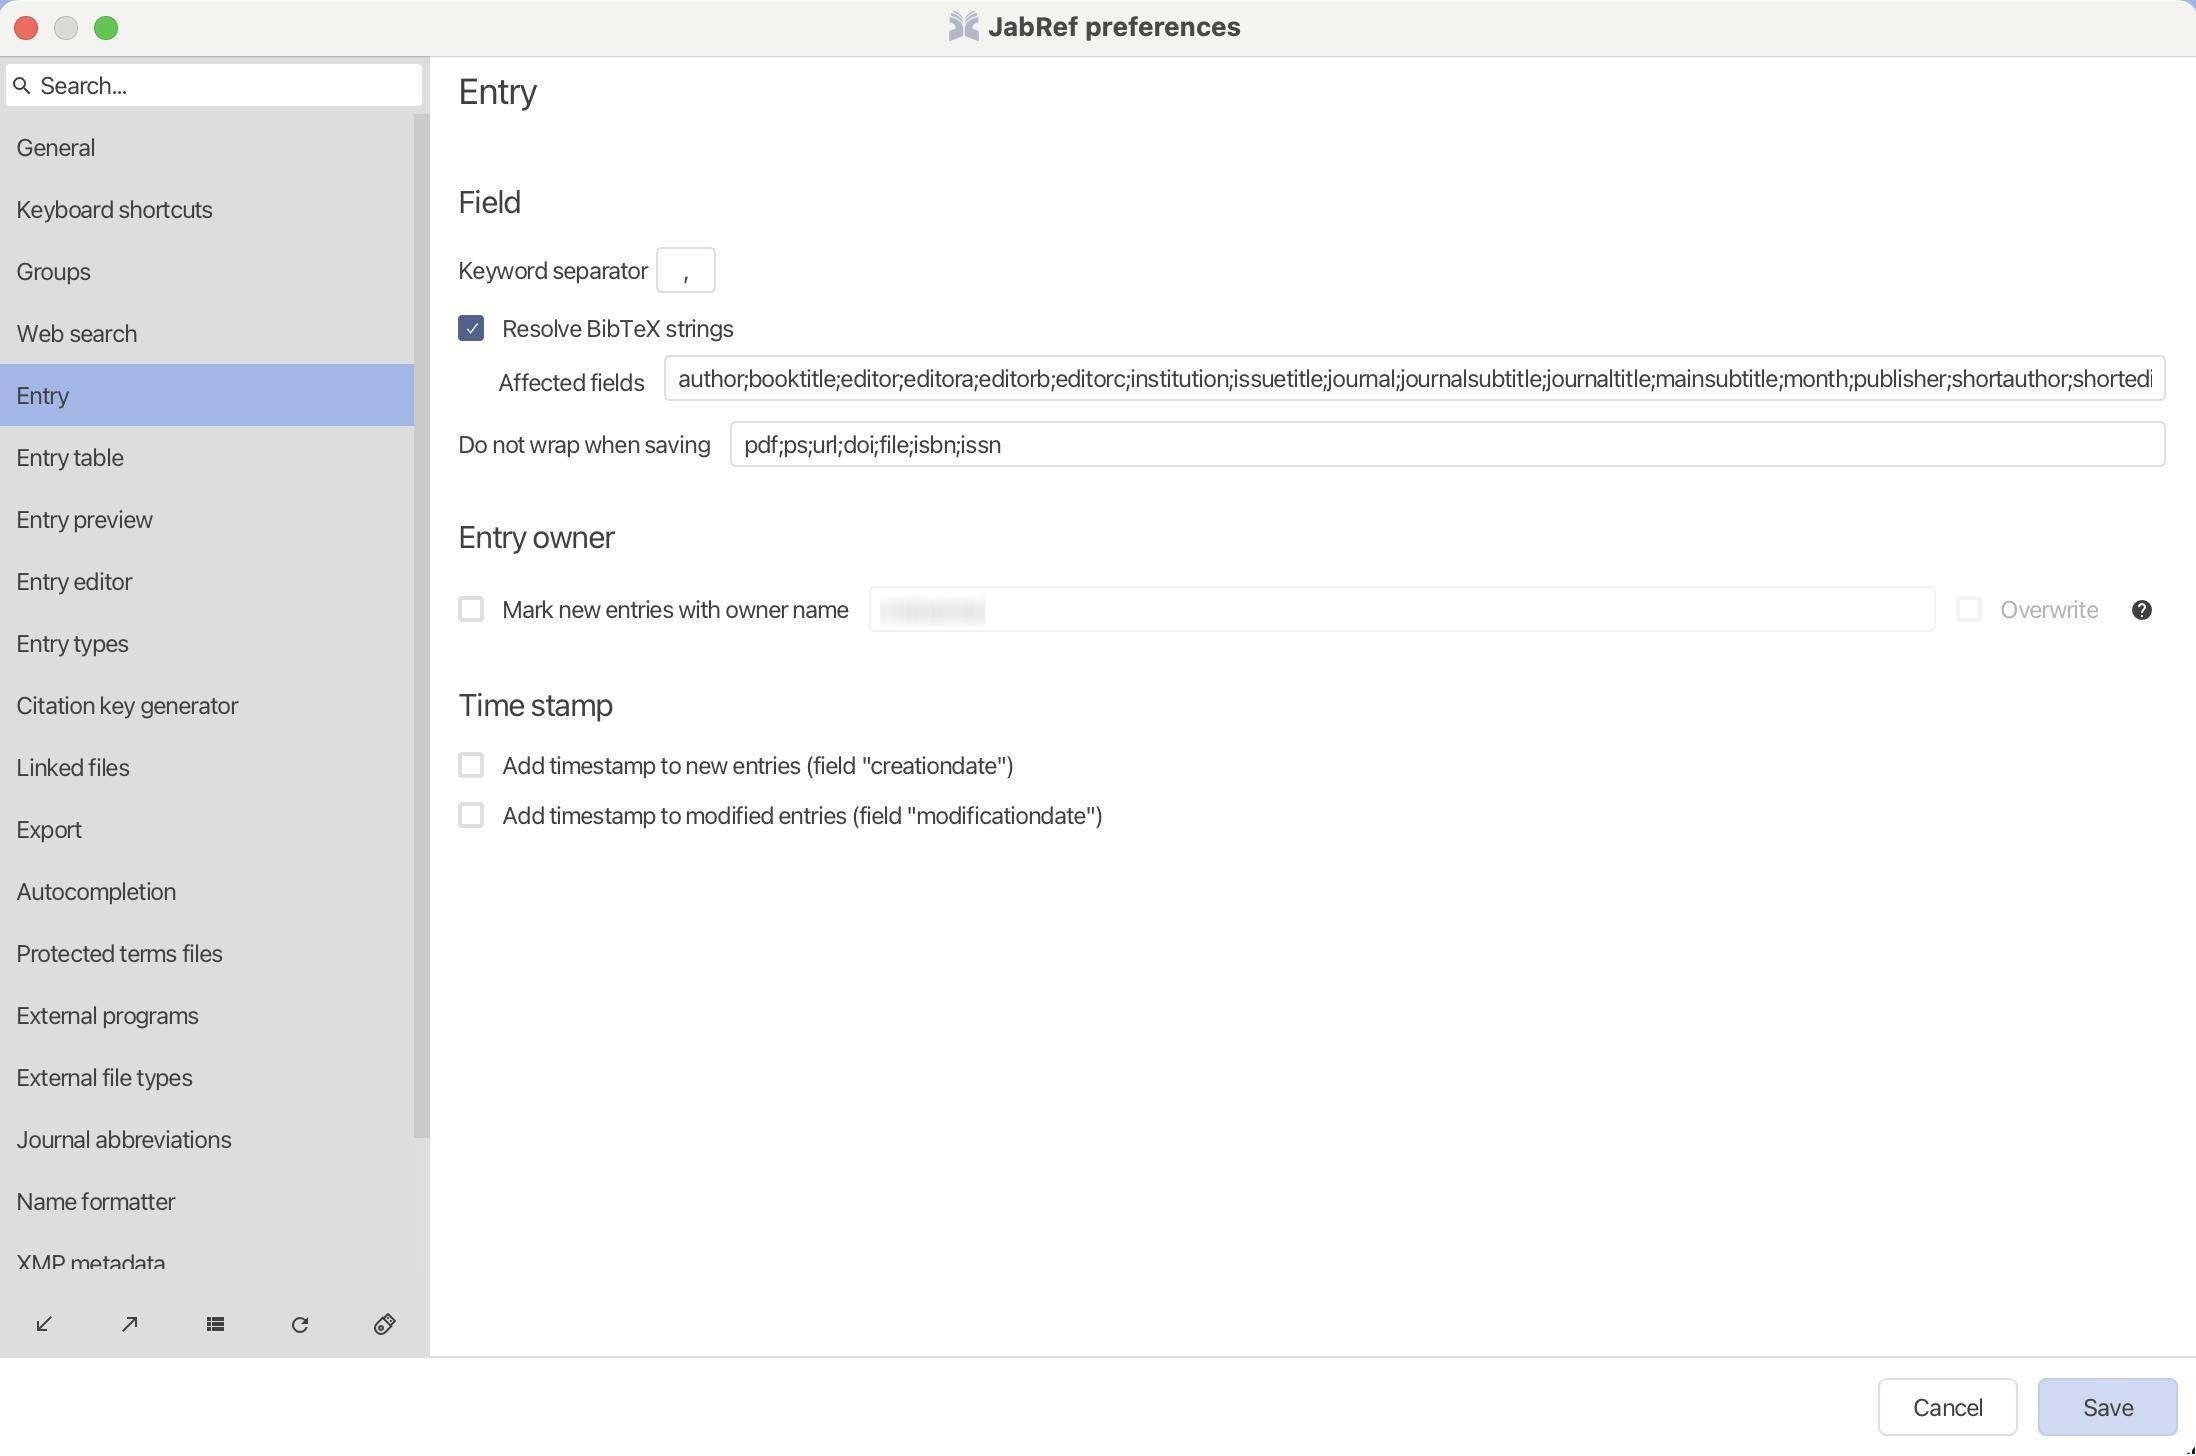
Accessibility tree:
{"name": "JabRef_preferences", "role": "AXWindow", "description": null, "role_description": "звичайне вікно", "value": null, "position": "314.00;193.00", "size": "1100;728", "children": [{"name": null, "role": "No role", "description": null, "role_description": "dialog", "value": null, "position": "0.00;28.00", "size": "1100;700", "children": [{"name": null, "role": "AXButton", "description": "Cancel", "role_description": "кнопка", "value": null, "position": "940.00;689.00", "size": "70;29", "children": []}, {"name": null, "role": "AXButton", "description": "Save", "role_description": "кнопка", "value": null, "position": "1020.00;689.00", "size": "70;29", "children": []}, {"name": null, "role": "AXTextField", "description": null, "role_description": "текстове поле", "value": "Search...", "position": "3.00;31.00", "size": "210;23", "children": [{"name": null, "role": "AXStaticText", "description": null, "role_description": "текст", "value": "Search...", "position": "21.00;35.00", "size": "43;15", "children": []}, {"name": null, "role": "AXStaticText", "description": null, "role_description": "текст", "value": "", "position": "21.00;35.00", "size": "0;15", "children": []}, {"name": null, "role": "AXStaticText", "description": null, "role_description": "текст", "value": null, "position": "6.00;35.50", "size": "12;14", "children": []}]}, {"name": null, "role": "AXTable", "description": null, "role_description": "list", "value": null, "position": "0.00;57.00", "size": "216;580", "children": [{"name": "General", "role": "AXRow", "description": null, "role_description": "рядок таблиці", "value": null, "position": "1.00;58.00", "size": "207;31", "children": [{"name": null, "role": "AXStaticText", "description": null, "role_description": "текст", "value": "General", "position": "9.00;66.00", "size": "39;15", "children": []}]}, {"name": "Keyboard_shortcuts", "role": "AXRow", "description": null, "role_description": "рядок таблиці", "value": null, "position": "1.00;89.00", "size": "207;31", "children": [{"name": null, "role": "AXStaticText", "description": null, "role_description": "текст", "value": "Keyboard shortcuts", "position": "9.00;97.00", "size": "98;15", "children": []}]}, {"name": "Groups", "role": "AXRow", "description": null, "role_description": "рядок таблиці", "value": null, "position": "1.00;120.00", "size": "207;31", "children": [{"name": null, "role": "AXStaticText", "description": null, "role_description": "текст", "value": "Groups", "position": "9.00;128.00", "size": "37;15", "children": []}]}, {"name": "Web_search", "role": "AXRow", "description": null, "role_description": "рядок таблиці", "value": null, "position": "1.00;151.00", "size": "207;31", "children": [{"name": null, "role": "AXStaticText", "description": null, "role_description": "текст", "value": "Web search", "position": "9.00;159.00", "size": "60;15", "children": []}]}, {"name": "Entry", "role": "AXRow", "description": null, "role_description": "рядок таблиці", "value": null, "position": "1.00;182.00", "size": "207;31", "children": [{"name": null, "role": "AXStaticText", "description": null, "role_description": "текст", "value": "Entry", "position": "9.00;190.00", "size": "26;15", "children": []}]}, {"name": "Entry_table", "role": "AXRow", "description": null, "role_description": "рядок таблиці", "value": null, "position": "1.00;213.00", "size": "207;31", "children": [{"name": null, "role": "AXStaticText", "description": null, "role_description": "текст", "value": "Entry table", "position": "9.00;221.00", "size": "53;15", "children": []}]}, {"name": "Entry_preview", "role": "AXRow", "description": null, "role_description": "рядок таблиці", "value": null, "position": "1.00;244.00", "size": "207;31", "children": [{"name": null, "role": "AXStaticText", "description": null, "role_description": "текст", "value": "Entry preview", "position": "9.00;252.00", "size": "68;15", "children": []}]}, {"name": "Entry_editor", "role": "AXRow", "description": null, "role_description": "рядок таблиці", "value": null, "position": "1.00;275.00", "size": "207;31", "children": [{"name": null, "role": "AXStaticText", "description": null, "role_description": "текст", "value": "Entry editor", "position": "9.00;283.00", "size": "58;15", "children": []}]}, {"name": "Entry_types", "role": "AXRow", "description": null, "role_description": "рядок таблиці", "value": null, "position": "1.00;306.00", "size": "207;31", "children": [{"name": null, "role": "AXStaticText", "description": null, "role_description": "текст", "value": "Entry types", "position": "9.00;314.00", "size": "56;15", "children": []}]}, {"name": "Citation_key_generator", "role": "AXRow", "description": null, "role_description": "рядок таблиці", "value": null, "position": "1.00;337.00", "size": "207;31", "children": [{"name": null, "role": "AXStaticText", "description": null, "role_description": "текст", "value": "Citation key generator", "position": "9.00;345.00", "size": "110;15", "children": []}]}, {"name": "Linked_files", "role": "AXRow", "description": null, "role_description": "рядок таблиці", "value": null, "position": "1.00;368.00", "size": "207;31", "children": [{"name": null, "role": "AXStaticText", "description": null, "role_description": "текст", "value": "Linked files", "position": "9.00;376.00", "size": "56;15", "children": []}]}, {"name": "Export", "role": "AXRow", "description": null, "role_description": "рядок таблиці", "value": null, "position": "1.00;399.00", "size": "207;31", "children": [{"name": null, "role": "AXStaticText", "description": null, "role_description": "текст", "value": "Export", "position": "9.00;407.00", "size": "33;15", "children": []}]}, {"name": "Autocompletion", "role": "AXRow", "description": null, "role_description": "рядок таблиці", "value": null, "position": "1.00;430.00", "size": "207;31", "children": [{"name": null, "role": "AXStaticText", "description": null, "role_description": "текст", "value": "Autocompletion", "position": "9.00;438.00", "size": "80;15", "children": []}]}, {"name": "Protected_terms_files", "role": "AXRow", "description": null, "role_description": "рядок таблиці", "value": null, "position": "1.00;461.00", "size": "207;31", "children": [{"name": null, "role": "AXStaticText", "description": null, "role_description": "текст", "value": "Protected terms files", "position": "9.00;469.00", "size": "103;15", "children": []}]}, {"name": "External_programs", "role": "AXRow", "description": null, "role_description": "рядок таблиці", "value": null, "position": "1.00;492.00", "size": "207;31", "children": [{"name": null, "role": "AXStaticText", "description": null, "role_description": "текст", "value": "External programs", "position": "9.00;500.00", "size": "91;15", "children": []}]}, {"name": "External_file_types", "role": "AXRow", "description": null, "role_description": "рядок таблиці", "value": null, "position": "1.00;523.00", "size": "207;31", "children": [{"name": null, "role": "AXStaticText", "description": null, "role_description": "текст", "value": "External file types", "position": "9.00;531.00", "size": "88;15", "children": []}]}, {"name": "Journal_abbreviations", "role": "AXRow", "description": null, "role_description": "рядок таблиці", "value": null, "position": "1.00;554.00", "size": "207;31", "children": [{"name": null, "role": "AXStaticText", "description": null, "role_description": "текст", "value": "Journal abbreviations", "position": "9.00;562.00", "size": "107;15", "children": []}]}, {"name": "Name_formatter", "role": "AXRow", "description": null, "role_description": "рядок таблиці", "value": null, "position": "1.00;585.00", "size": "207;31", "children": [{"name": null, "role": "AXStaticText", "description": null, "role_description": "текст", "value": "Name formatter", "position": "9.00;593.00", "size": "79;15", "children": []}]}, {"name": "XMP_metadata", "role": "AXRow", "description": null, "role_description": "рядок таблиці", "value": null, "position": "1.00;616.00", "size": "207;31", "children": [{"name": null, "role": "AXStaticText", "description": null, "role_description": "текст", "value": "XMP metadata", "position": "9.00;624.00", "size": "75;15", "children": []}]}, {"name": null, "role": "AXScrollBar", "description": null, "role_description": "смуга прокручування", "value": 0.0, "position": "208.00;57.00", "size": "8;580", "children": [{"name": null, "role": "AXButton", "description": null, "role_description": "кнопка", "value": null, "position": "208.00;635.50", "size": "8;1", "children": []}, {"name": null, "role": "AXButton", "description": null, "role_description": "кнопка", "value": null, "position": "208.00;57.00", "size": "8;1", "children": []}, {"name": null, "role": "AXValueIndicator", "description": null, "role_description": "індикатор значення", "value": 0.0, "position": "208.00;57.00", "size": "8;512", "children": []}]}]}, {"name": null, "role": "AXButton", "description": null, "role_description": "кнопка", "value": null, "position": "3.00;648.50", "size": "40;26", "children": []}, {"name": null, "role": "AXButton", "description": null, "role_description": "кнопка", "value": null, "position": "46.00;648.50", "size": "40;26", "children": []}, {"name": null, "role": "AXButton", "description": null, "role_description": "кнопка", "value": null, "position": "88.50;648.50", "size": "40;26", "children": []}, {"name": null, "role": "AXButton", "description": null, "role_description": "кнопка", "value": null, "position": "131.00;648.50", "size": "40;26", "children": []}, {"name": null, "role": "AXCheckBox", "description": null, "role_description": "галочка", "value": 0, "position": "173.50;648.50", "size": "40;26", "children": []}, {"name": null, "role": "AXScrollArea", "description": null, "role_description": "область прокручування", "value": null, "position": "224.00;28.00", "size": "876;650", "children": [{"name": null, "role": "AXStaticText", "description": null, "role_description": "текст", "value": "Entry", "position": "230.00;34.00", "size": "40;32", "children": []}, {"name": null, "role": "AXStaticText", "description": null, "role_description": "текст", "value": "Field", "position": "230.00;76.00", "size": "32;38", "children": []}, {"name": null, "role": "AXStaticText", "description": null, "role_description": "текст", "value": "Keyword separator", "position": "230.00;127.50", "size": "95;15", "children": []}, {"name": null, "role": "AXTextField", "description": null, "role_description": "текстове поле", "value": ",", "position": "329.00;123.50", "size": "30;23", "children": [{"name": null, "role": "AXStaticText", "description": null, "role_description": "текст", "value": ",", "position": "342.71;127.50", "size": "3;15", "children": []}]}, {"name": null, "role": "AXCheckBox", "description": "Resolve BibTeX strings", "role_description": "галочка", "value": 1, "position": "230.00;156.50", "size": "138;15", "children": []}, {"name": null, "role": "AXStaticText", "description": null, "role_description": "текст", "value": "Affected fields", "position": "250.00;183.50", "size": "73;15", "children": []}, {"name": null, "role": "AXTextField", "description": null, "role_description": "текстове поле", "value": "author;booktitle;editor;editora;editorb;editorc;institution;issuetitle;journal;journalsubtitle;journaltitle;mainsubtitle;month;publisher;shortauthor;shorteditor;subtitle;titleaddon", "position": "333.00;177.50", "size": "751;23", "children": [{"name": null, "role": "AXStaticText", "description": null, "role_description": "текст", "value": "author;booktitle;editor;editora;editorb;editorc;institution;issuetitle;journal;journalsubtitle;journaltitle;mainsubtitle;month;publisher;shortauthor;shorteditor;subtitle;titleaddon", "position": "340.00;181.50", "size": "844;15", "children": []}]}, {"name": null, "role": "AXStaticText", "description": null, "role_description": "текст", "value": "Do not wrap when saving", "position": "230.00;214.50", "size": "126;15", "children": []}, {"name": null, "role": "AXTextField", "description": null, "role_description": "текстове поле", "value": "pdf;ps;url;doi;file;isbn;issn", "position": "366.00;210.50", "size": "718;23", "children": [{"name": null, "role": "AXStaticText", "description": null, "role_description": "текст", "value": "pdf;ps;url;doi;file;isbn;issn", "position": "373.00;214.50", "size": "128;15", "children": []}]}, {"name": null, "role": "AXStaticText", "description": null, "role_description": "текст", "value": "Entry owner", "position": "230.00;243.50", "size": "78;38", "children": []}, {"name": null, "role": "AXCheckBox", "description": "Mark new entries with owner name", "role_description": "галочка", "value": 0, "position": "230.00;297.00", "size": "196;15", "children": []}, {"name": null, "role": "AXTextField", "description": null, "role_description": "текстове поле", "value": "[username]", "position": "435.50;293.00", "size": "534;23", "children": [{"name": null, "role": "AXStaticText", "description": null, "role_description": "текст", "value": "[username]", "position": "442.50;297.00", "size": "50;15", "children": []}]}, {"name": null, "role": "AXCheckBox", "description": "Overwrite", "role_description": "галочка", "value": 0, "position": "979.00;297.00", "size": "71;15", "children": []}, {"name": null, "role": "AXButton", "description": null, "role_description": "кнопка", "value": null, "position": "1060.00;291.00", "size": "24;26", "children": []}, {"name": null, "role": "AXStaticText", "description": null, "role_description": "текст", "value": "Time stamp", "position": "230.00;327.50", "size": "77;38", "children": []}, {"name": null, "role": "AXCheckBox", "description": "Add timestamp to new entries (field \"creationdate\")", "role_description": "галочка", "value": 0, "position": "230.00;375.00", "size": "278;15", "children": []}, {"name": null, "role": "AXCheckBox", "description": "Add timestamp to modified entries (field \"modificationdate\")", "role_description": "галочка", "value": 0, "position": "230.00;400.00", "size": "322;15", "children": []}]}]}, {"name": null, "role": "AXButton", "description": null, "role_description": "кнопка закривання", "value": null, "position": "7.00;6.00", "size": "14;16", "children": []}, {"name": null, "role": "AXButton", "description": null, "role_description": "кнопка оптимізації", "value": null, "position": "47.00;6.00", "size": "14;16", "children": [{"name": null, "role": "AXGroup", "description": null, "role_description": "група", "value": null, "position": "47.00;6.00", "size": "14;16", "children": [{"name": null, "role": "AXGroup", "description": null, "role_description": "group", "value": null, "position": "47.00;6.00", "size": "14;16", "children": []}]}]}, {"name": null, "role": "AXButton", "description": null, "role_description": "кнопка згортання", "value": null, "position": "27.00;6.00", "size": "14;16", "children": []}, {"name": "JabRef_preferences", "role": "AXImage", "description": null, "role_description": "зображення", "value": null, "position": "475.00;5.00", "size": "16;16", "children": []}, {"name": null, "role": "AXStaticText", "description": null, "role_description": "текст", "value": "JabRef preferences", "position": "493.00;5.00", "size": "131;16", "children": []}]}